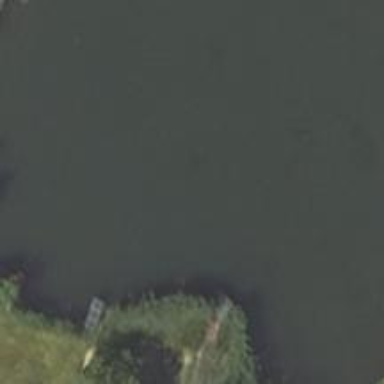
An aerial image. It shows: Peaceful pond surrounded by nature.